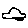
Label: car